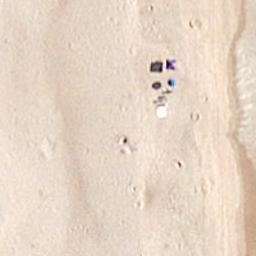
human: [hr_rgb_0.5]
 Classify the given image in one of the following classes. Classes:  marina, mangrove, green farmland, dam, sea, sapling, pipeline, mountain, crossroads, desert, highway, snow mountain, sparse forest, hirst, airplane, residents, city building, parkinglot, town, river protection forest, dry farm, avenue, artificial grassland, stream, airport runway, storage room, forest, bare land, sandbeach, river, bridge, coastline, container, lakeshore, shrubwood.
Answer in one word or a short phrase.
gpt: sandbeach